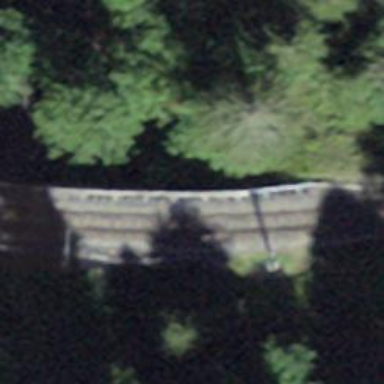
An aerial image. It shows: Narrow-gauge railway bridge with electrified contact lines over single track.